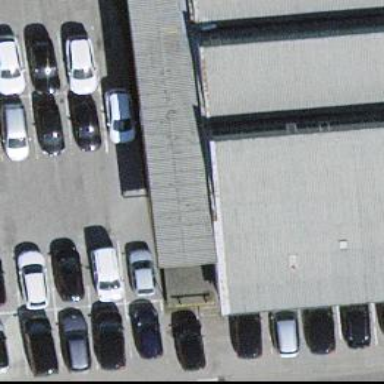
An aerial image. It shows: Road serving as parking aisle.